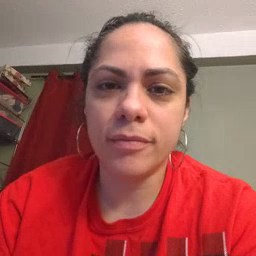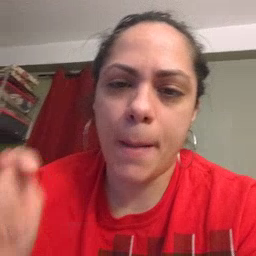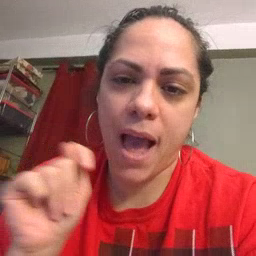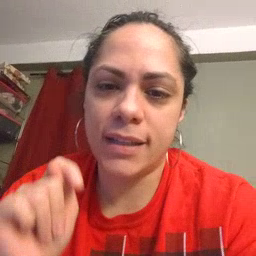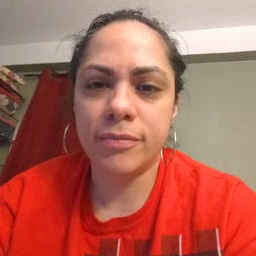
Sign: potty